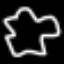
Label: squiggle